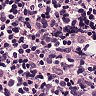
Metastatic tissue present: no